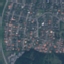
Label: Residential